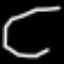
Label: octagon